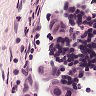
Metastatic tissue present: yes